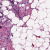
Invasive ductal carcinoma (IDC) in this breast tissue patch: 0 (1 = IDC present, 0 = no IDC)